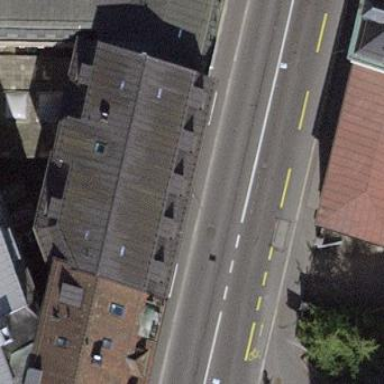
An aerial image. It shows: Beautiful apartment building with mansard roof.